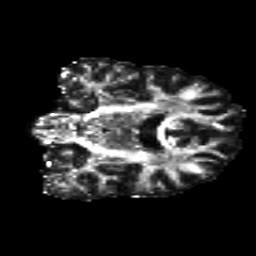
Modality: FA
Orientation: coronal
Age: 28
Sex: male
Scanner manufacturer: siemens
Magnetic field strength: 3 T
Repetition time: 8.8 s
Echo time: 0.085 s